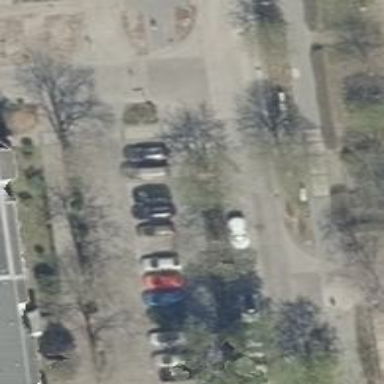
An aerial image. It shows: Sidewalk along the footway.